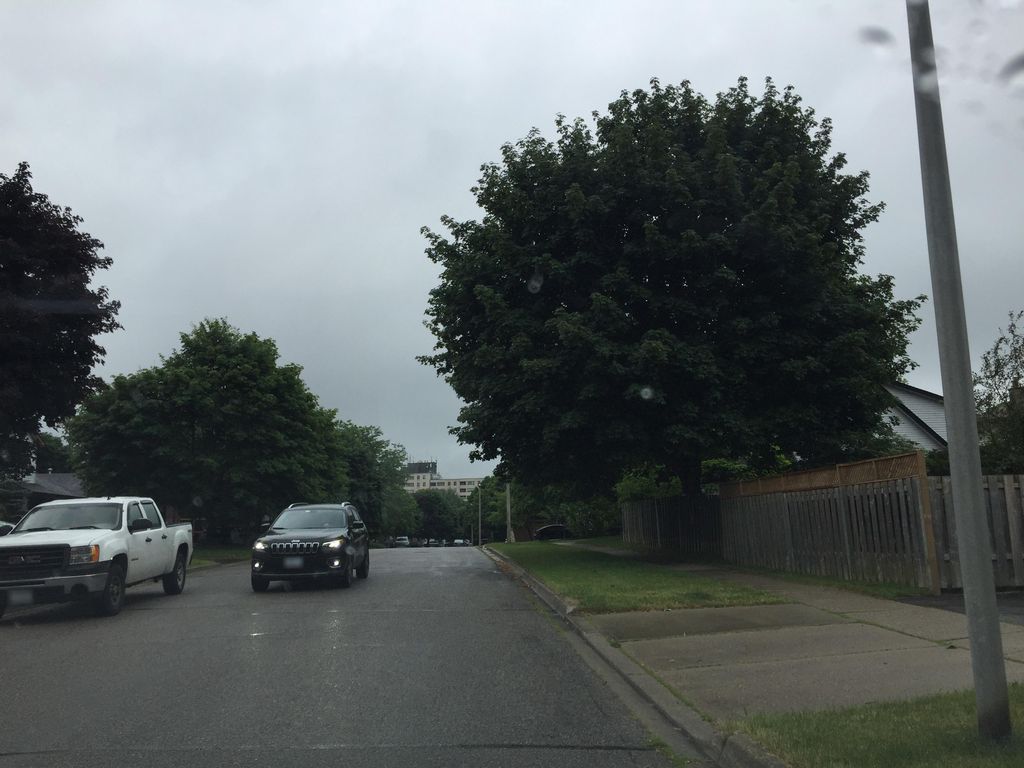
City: kitchener-waterloo